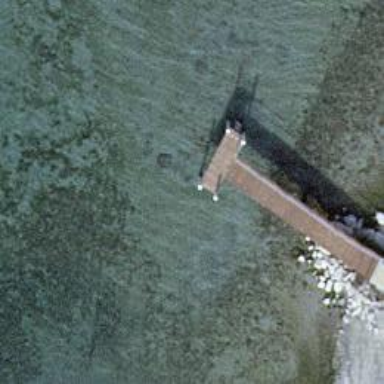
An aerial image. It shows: Man-made pier.